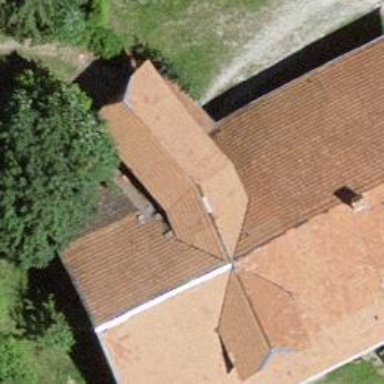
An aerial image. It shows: Farm building.